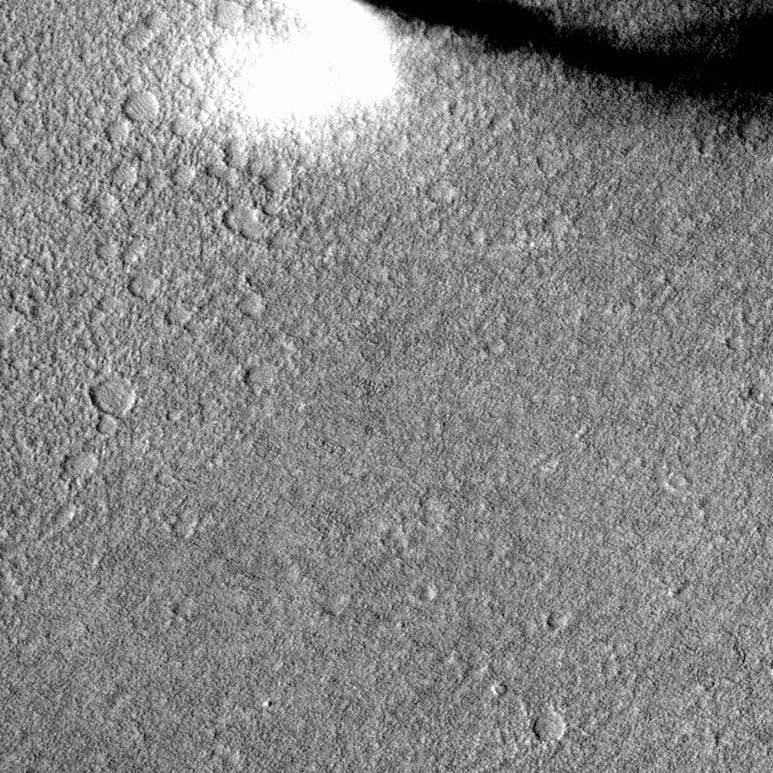
Label: dustdevil